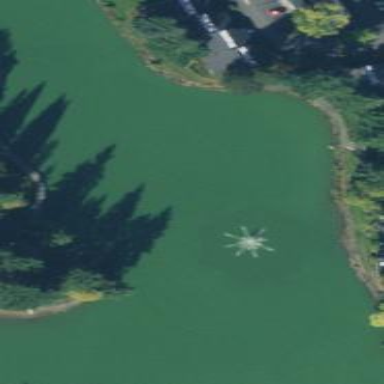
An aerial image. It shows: Serene lake.